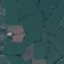
Land use / land cover: Pasture